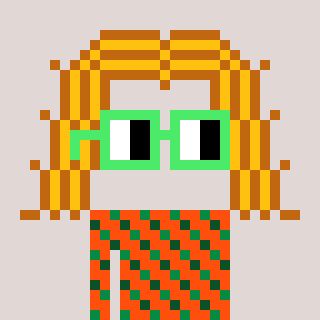
a pixel art character with square light green glasses, a hair-shaped head and a orange-colored body on a warm background